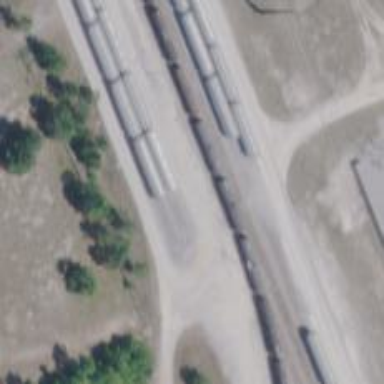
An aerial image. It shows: Rail spur service.